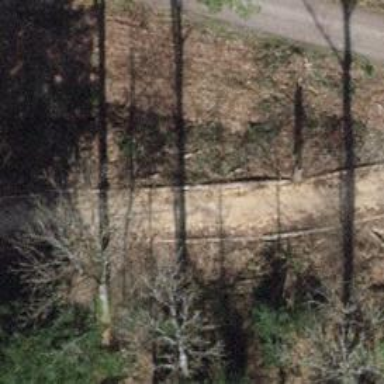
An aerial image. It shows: Bench for seating.